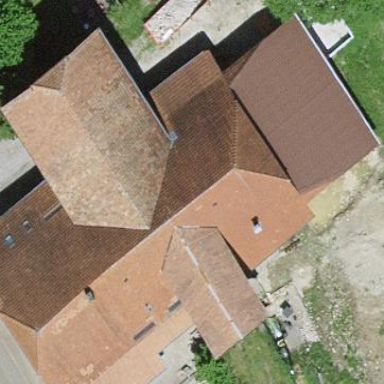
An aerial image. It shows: Farm building.